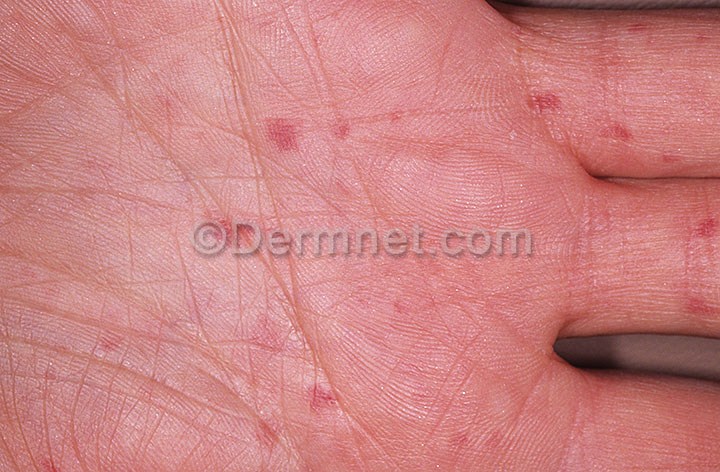
Disease: Lupus and other Connective Tissue diseases